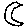
Label: moon